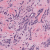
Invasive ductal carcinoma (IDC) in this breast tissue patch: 1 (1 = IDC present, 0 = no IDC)